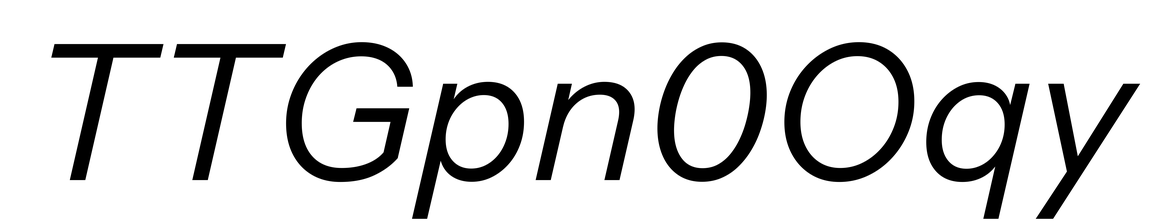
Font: InstrumentSans-Italic_Italic